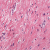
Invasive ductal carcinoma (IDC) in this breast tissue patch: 0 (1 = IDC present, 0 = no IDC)